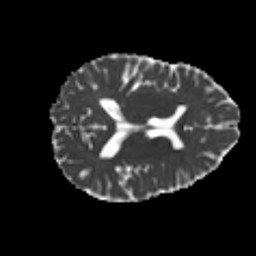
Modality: MD
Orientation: axial
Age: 23
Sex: female
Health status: healthy
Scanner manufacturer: philips
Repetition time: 7.386 s
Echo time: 0.08599 s